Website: walmart
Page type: customer-info-address
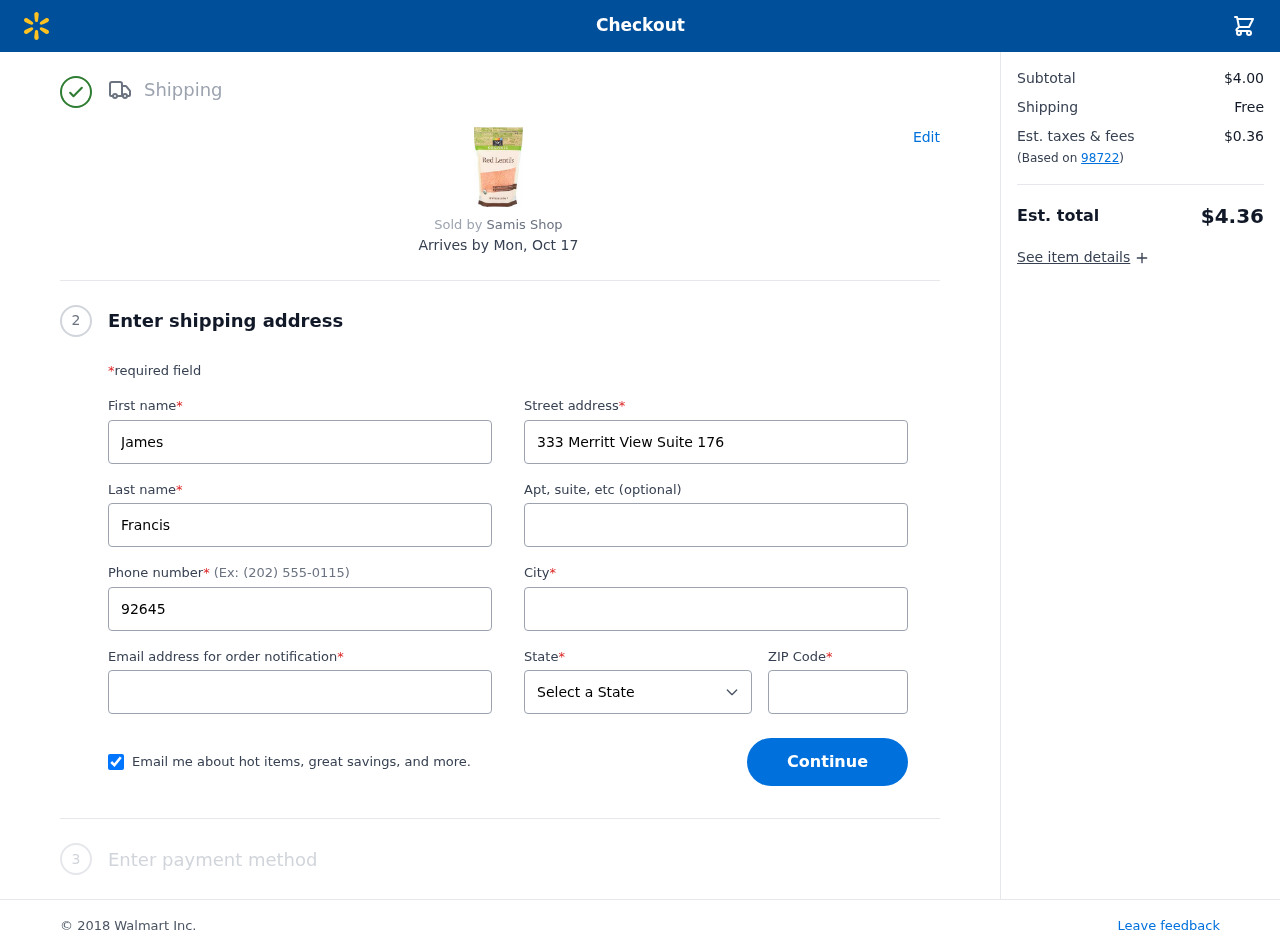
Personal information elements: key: PII_CITY
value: East Debra
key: PII_EMAIL
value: jamesfrancis@yahoo.com
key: PII_FIRSTNAME
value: James
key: PII_LASTNAME
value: Francis
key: PII_PHONE
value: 9264565696
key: PII_POSTCODE
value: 98722
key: PII_STATE
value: VI
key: PII_STREET
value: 333 Merritt View Suite 176
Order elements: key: ORDER_DELIVERY_DATE
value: Mon, Oct 17
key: ORDER_SUBTOTAL
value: $4.00
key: ORDER_SHIPPING_COST
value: Free
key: ORDER_TAX
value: $0.36
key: ORDER_TOTAL
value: $4.36